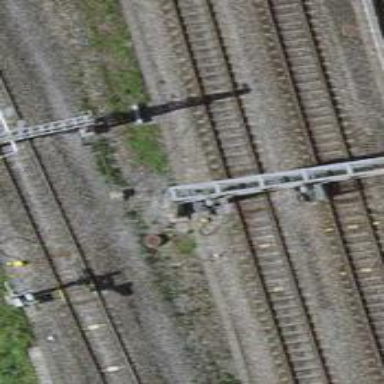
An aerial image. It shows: Railway signal.